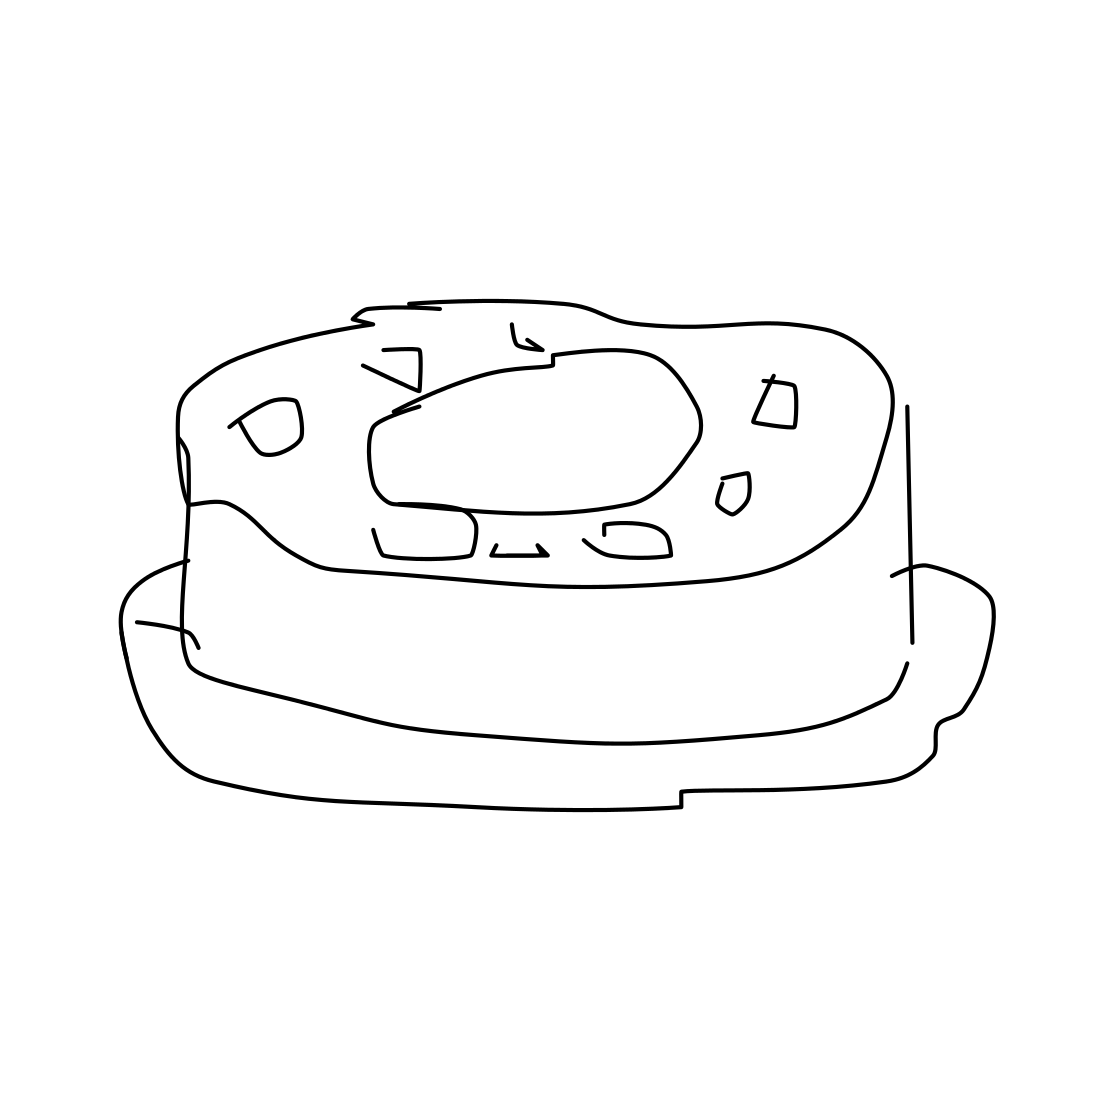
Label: cake